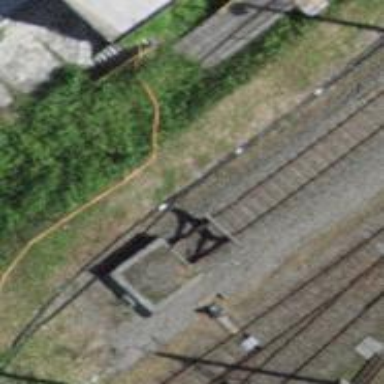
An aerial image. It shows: Railway buffer stop.